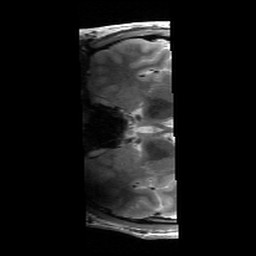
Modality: T2w
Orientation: coronal
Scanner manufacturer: siemens
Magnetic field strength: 6.98 T
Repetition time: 5.65 s
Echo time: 0.044 s